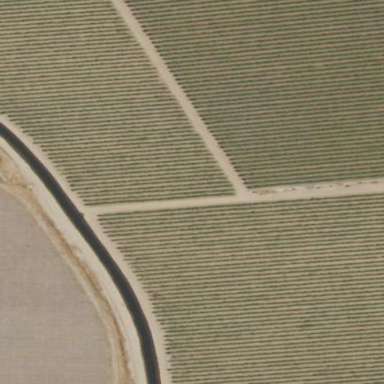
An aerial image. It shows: Vineyard growing grapes.